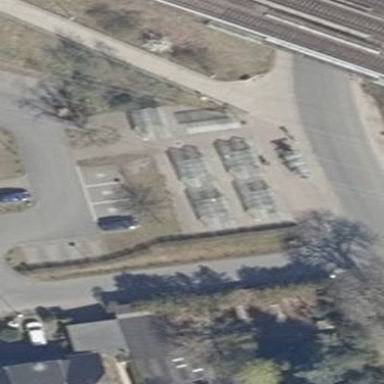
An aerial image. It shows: Lean and stick bicycle parking amenity.